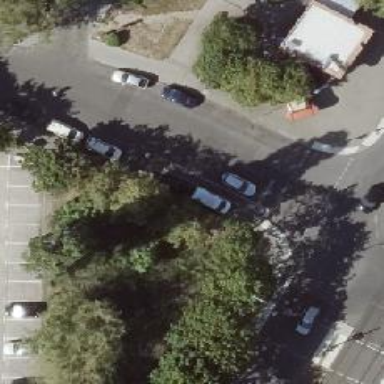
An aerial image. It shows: Taxi stand.